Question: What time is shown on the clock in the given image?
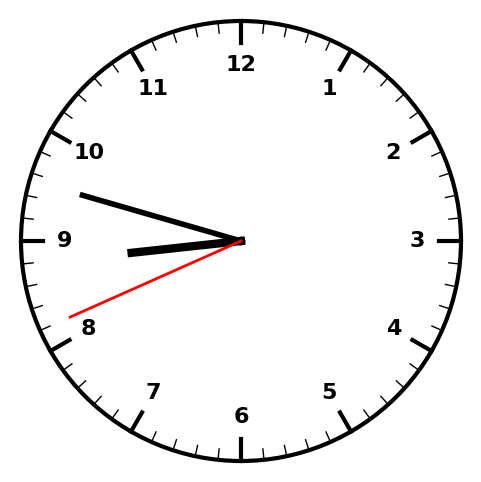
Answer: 08:47:41